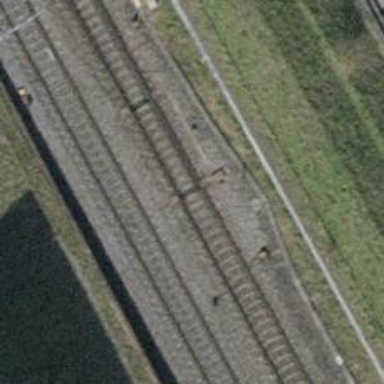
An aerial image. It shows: Railway switch.